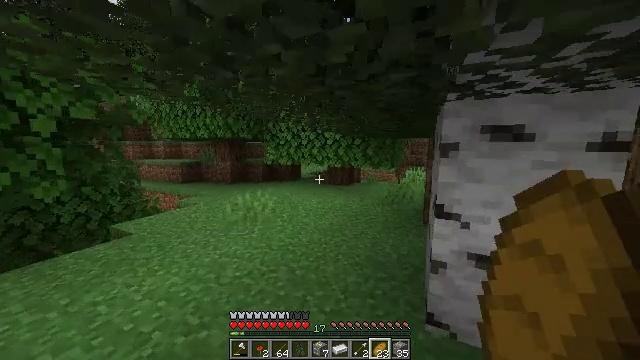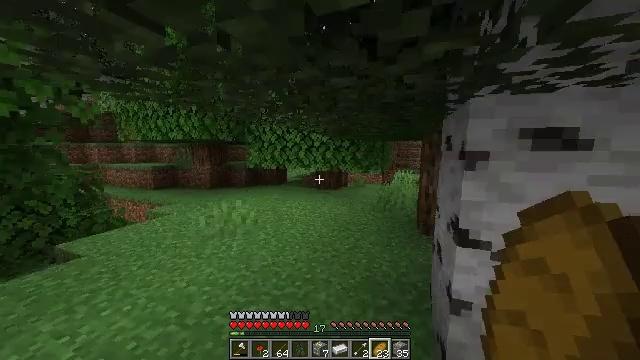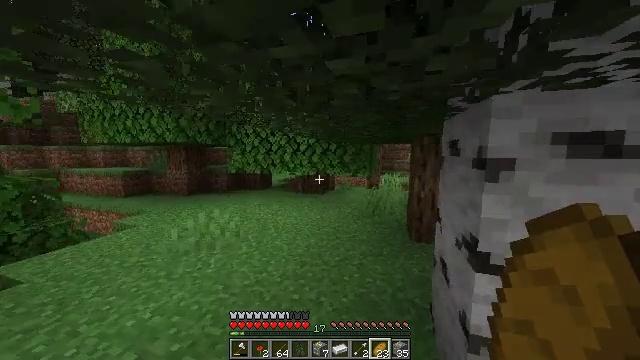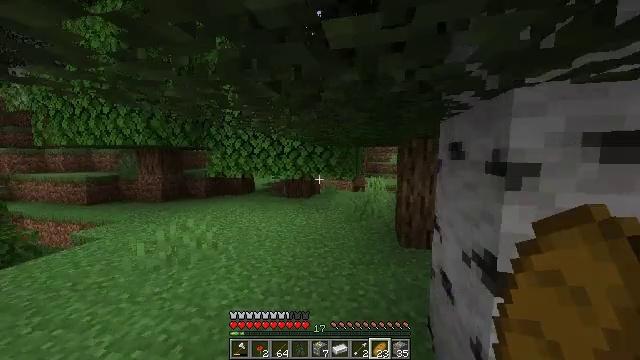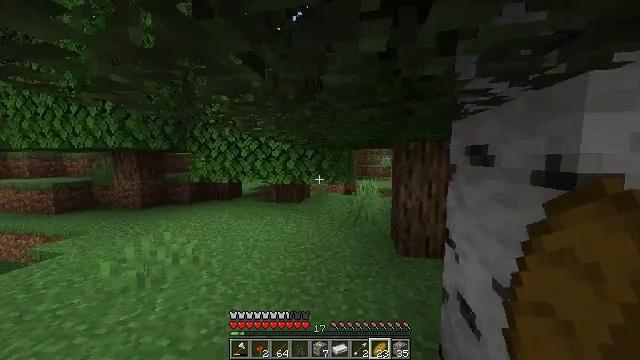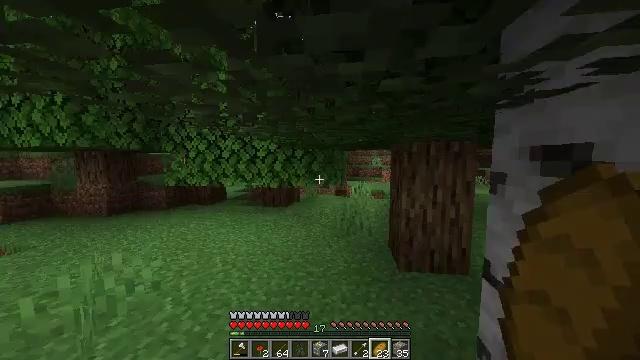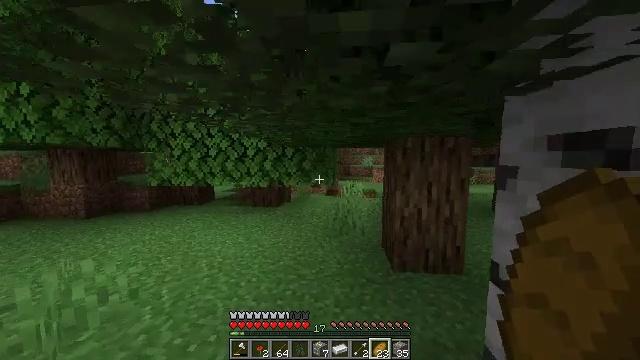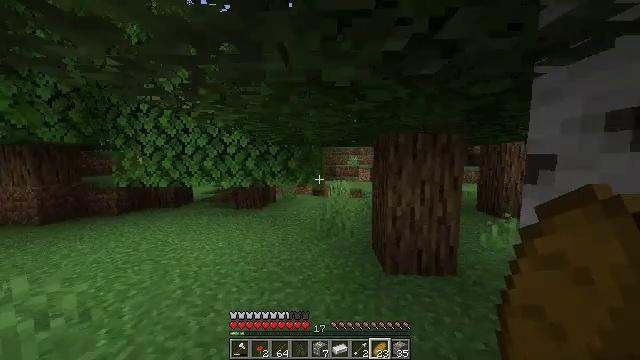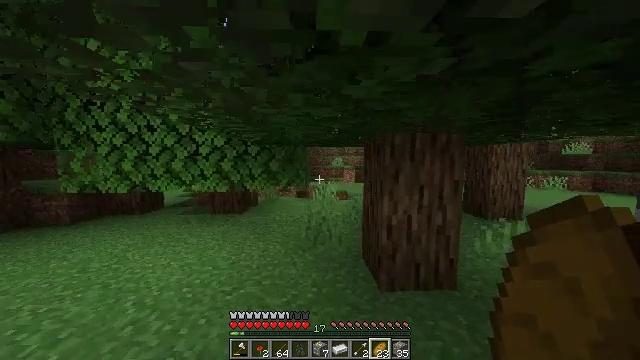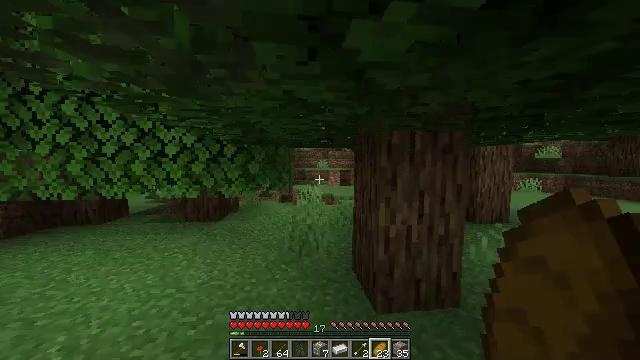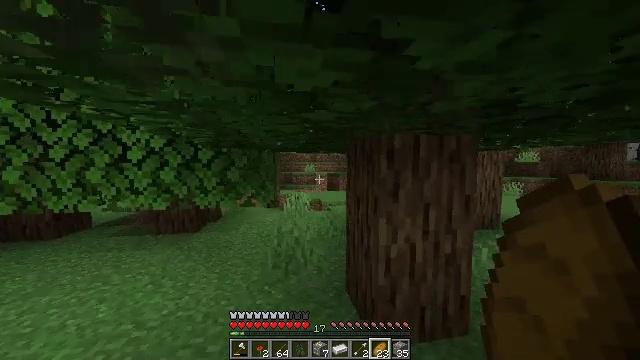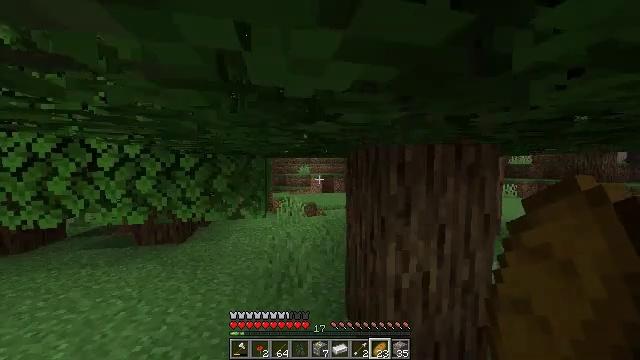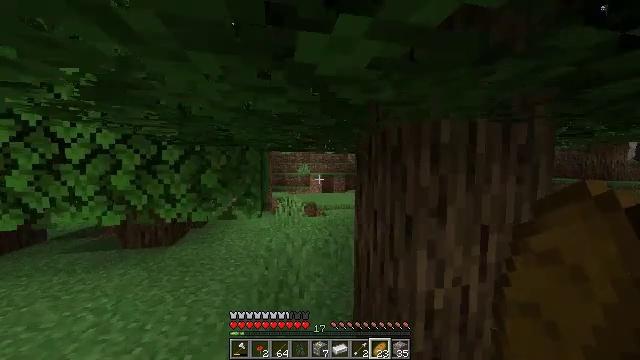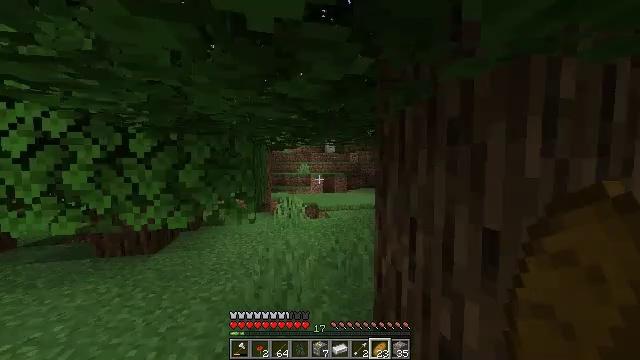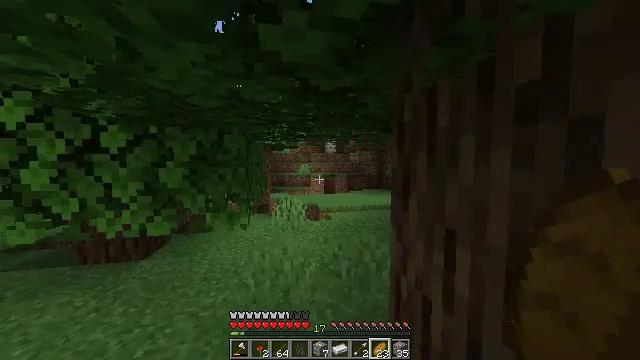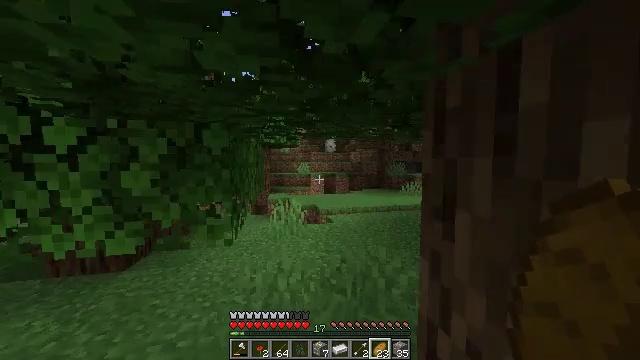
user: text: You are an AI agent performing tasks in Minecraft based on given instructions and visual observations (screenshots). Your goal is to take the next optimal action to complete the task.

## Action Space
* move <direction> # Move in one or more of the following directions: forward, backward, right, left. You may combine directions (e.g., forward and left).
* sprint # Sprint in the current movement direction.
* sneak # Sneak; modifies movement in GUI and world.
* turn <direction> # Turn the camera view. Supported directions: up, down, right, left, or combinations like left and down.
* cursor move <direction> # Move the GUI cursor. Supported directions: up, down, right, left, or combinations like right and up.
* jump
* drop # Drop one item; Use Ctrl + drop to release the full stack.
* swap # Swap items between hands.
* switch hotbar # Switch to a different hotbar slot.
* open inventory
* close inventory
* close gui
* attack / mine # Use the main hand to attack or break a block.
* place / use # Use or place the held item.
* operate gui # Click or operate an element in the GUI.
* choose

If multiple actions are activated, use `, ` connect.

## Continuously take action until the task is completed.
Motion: motion action
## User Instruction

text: Dig up the grass block for dirt.
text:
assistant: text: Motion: move forward, sprint, turn right
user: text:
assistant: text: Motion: move forward, sprint, turn right
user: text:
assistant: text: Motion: move forward, sprint, turn right
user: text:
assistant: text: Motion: move forward, sprint, turn right, jump
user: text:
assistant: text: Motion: move forward, sprint, turn right, jump
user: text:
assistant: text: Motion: move forward, sprint, turn right, jump
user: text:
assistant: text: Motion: move forward, sprint, turn right
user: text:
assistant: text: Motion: move forward, sprint, turn right
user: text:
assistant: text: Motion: move forward, sprint, turn right
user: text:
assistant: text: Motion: move forward, sprint, turn right, jump
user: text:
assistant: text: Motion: move forward, sprint, turn right, jump
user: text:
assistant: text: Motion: move forward, sprint, jump
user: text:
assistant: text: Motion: move forward, sprint
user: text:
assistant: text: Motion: move forward, sprint
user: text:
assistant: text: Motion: move forward, sprint
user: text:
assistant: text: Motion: move forward, sprint
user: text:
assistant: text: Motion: move forward, sprint
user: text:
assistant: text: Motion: move forward, sprint
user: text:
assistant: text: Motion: move forward, sprint
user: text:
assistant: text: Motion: move forward, sprint
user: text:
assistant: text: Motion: move forward, sprint
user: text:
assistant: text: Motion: move forward, sprint
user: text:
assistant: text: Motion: move forward, sprint, turn right
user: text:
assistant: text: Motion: move forward, sprint, turn right and down
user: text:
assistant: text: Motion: move forward, sprint, turn right and down
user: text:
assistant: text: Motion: move forward, sprint
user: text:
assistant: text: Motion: move forward, sprint
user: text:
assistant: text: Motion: move forward, sprint, turn right and down
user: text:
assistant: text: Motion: move forward, sprint, turn down
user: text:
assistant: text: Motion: move forward, sprint, turn down